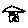
Label: house